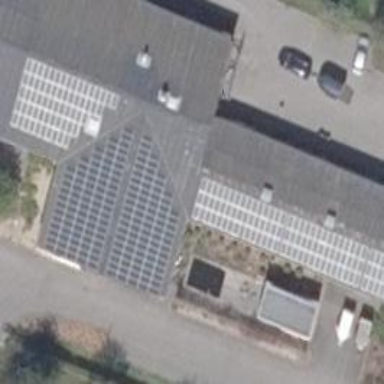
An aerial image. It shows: Veterinary facility.